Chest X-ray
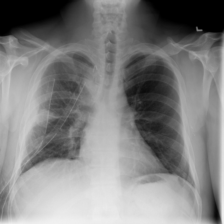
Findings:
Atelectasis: negative
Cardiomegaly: negative
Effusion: negative
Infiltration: negative
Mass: positive
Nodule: negative
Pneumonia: negative
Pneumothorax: positive
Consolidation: negative
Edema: negative
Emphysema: negative
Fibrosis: negative
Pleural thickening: negative
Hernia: negative